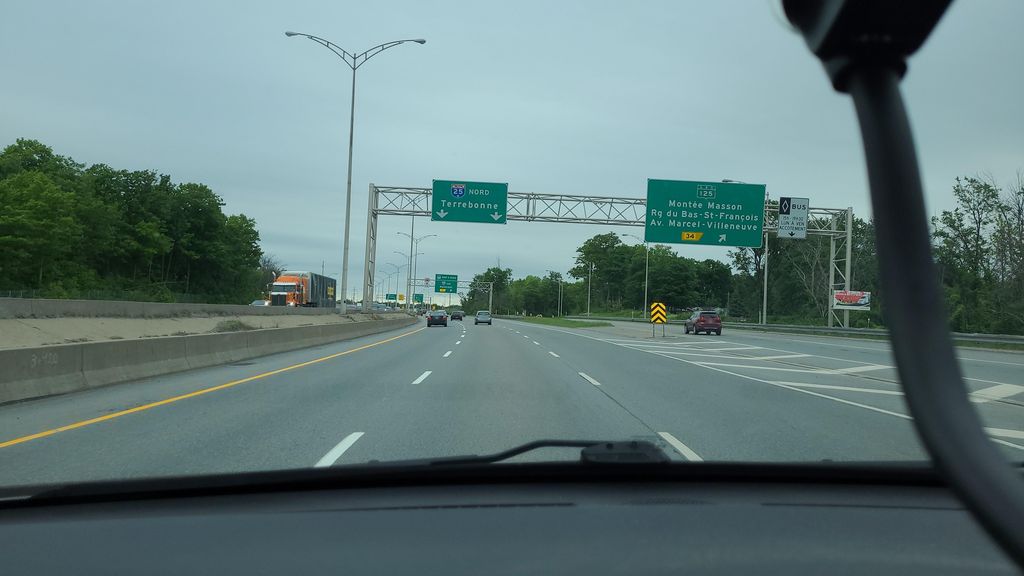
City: montreal